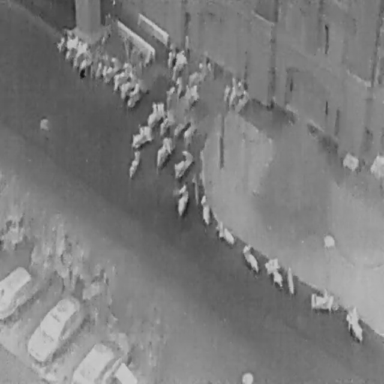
There are 33 Bicycles in the infrared image.